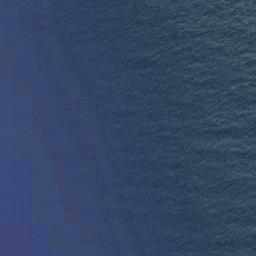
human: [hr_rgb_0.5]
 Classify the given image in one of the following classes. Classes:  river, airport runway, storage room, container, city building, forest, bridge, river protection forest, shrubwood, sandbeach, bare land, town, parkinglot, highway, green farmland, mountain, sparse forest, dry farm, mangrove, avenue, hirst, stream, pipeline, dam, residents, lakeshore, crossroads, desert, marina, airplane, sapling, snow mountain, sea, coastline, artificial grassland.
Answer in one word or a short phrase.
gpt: sea